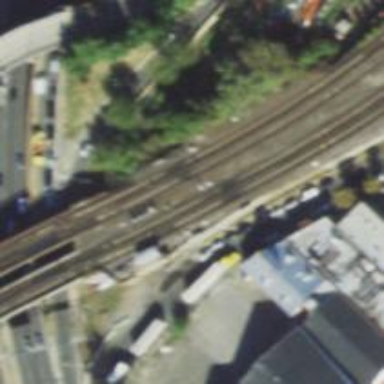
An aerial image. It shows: Railway crossover.